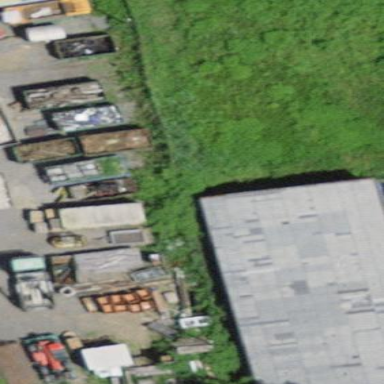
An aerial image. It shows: Industrial building.